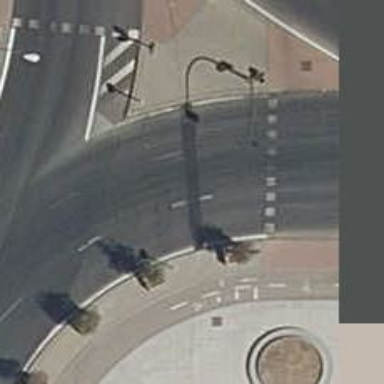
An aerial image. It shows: Secondary road with bridge and sidewalk on the left. The road meets at circular junction.